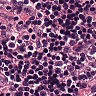
Metastatic tissue present: no